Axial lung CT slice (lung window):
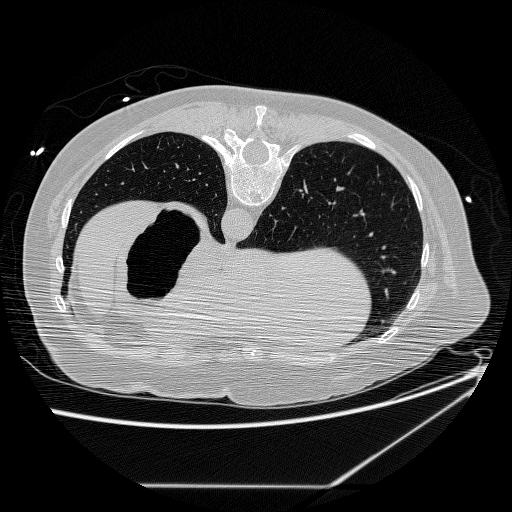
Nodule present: no